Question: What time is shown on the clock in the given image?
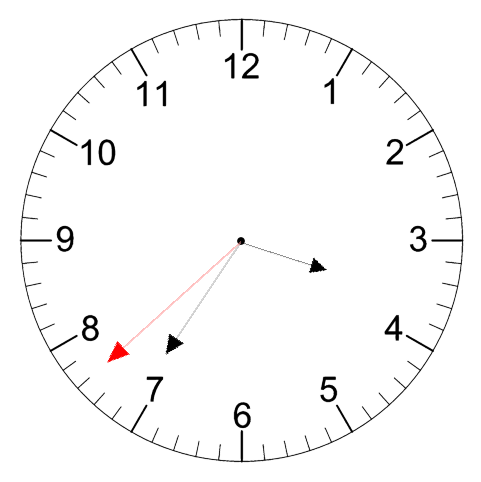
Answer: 03:35:38